Aerial crown-view tile of a tropical tree (Barro Colorado Island, Panama), acquired 20240813:
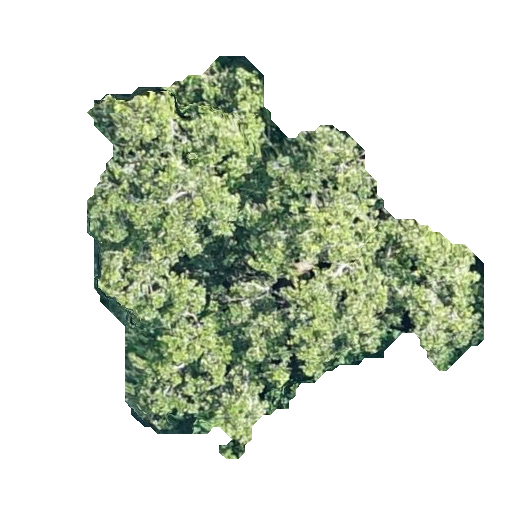
Species: Beilschmiedia tovarensis
GBIF accepted scientific name: Beilschmiedia tovarensis
Crown area: 143.872 m²